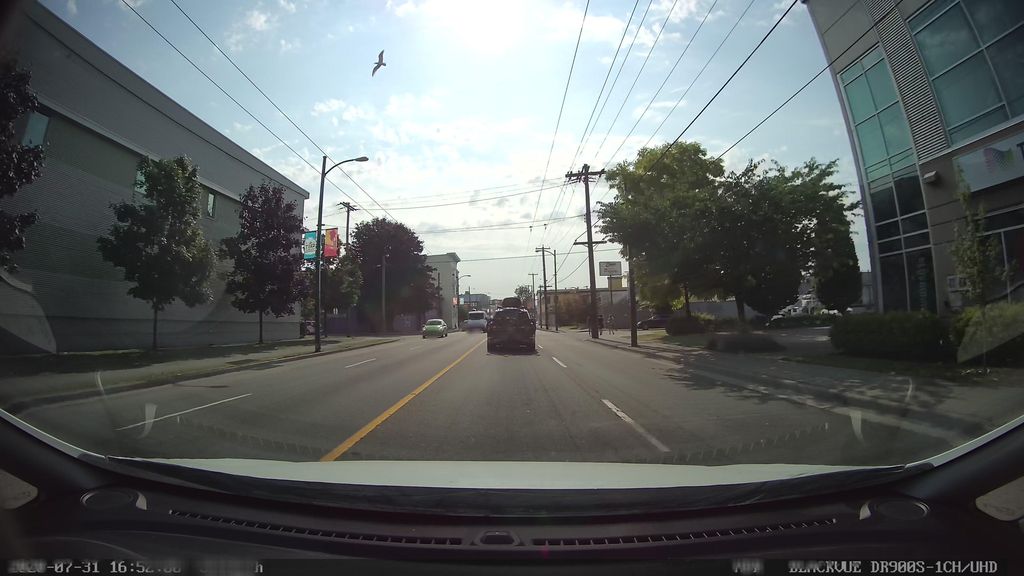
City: vancouver